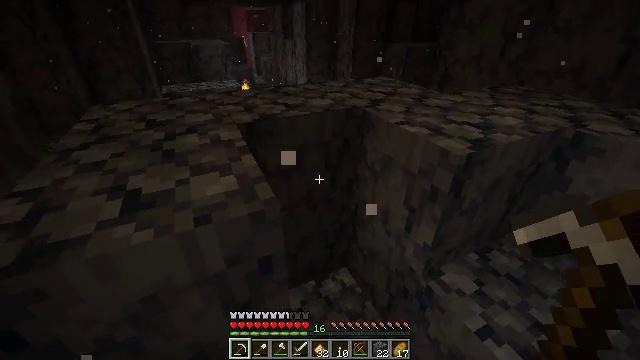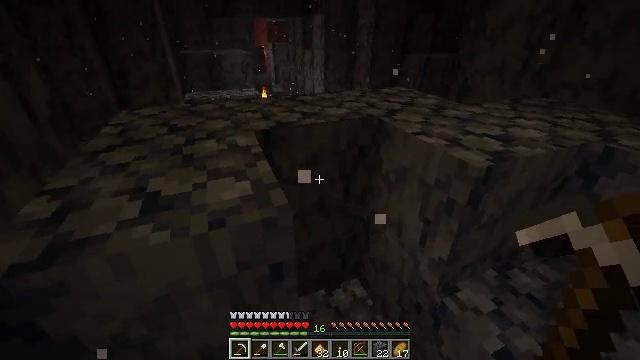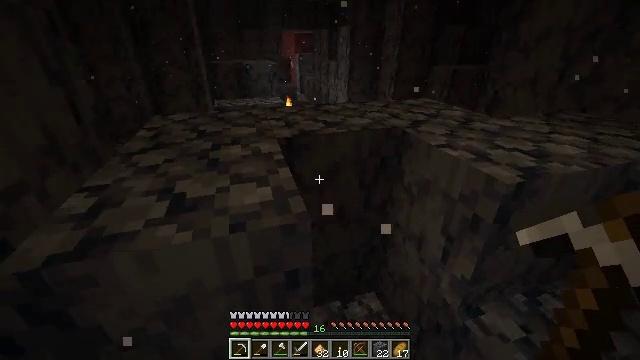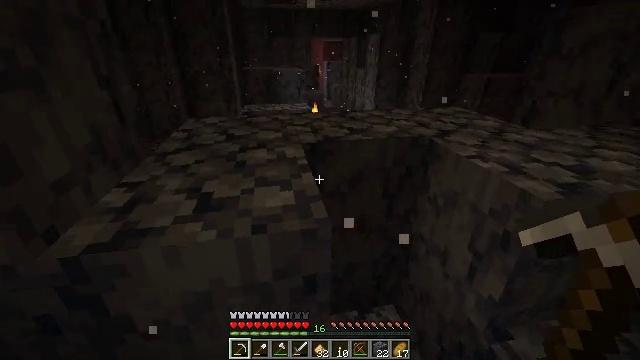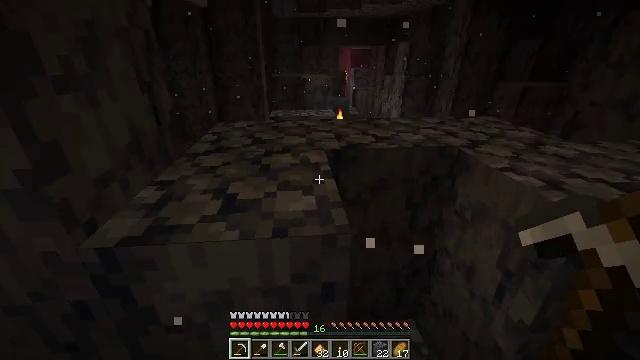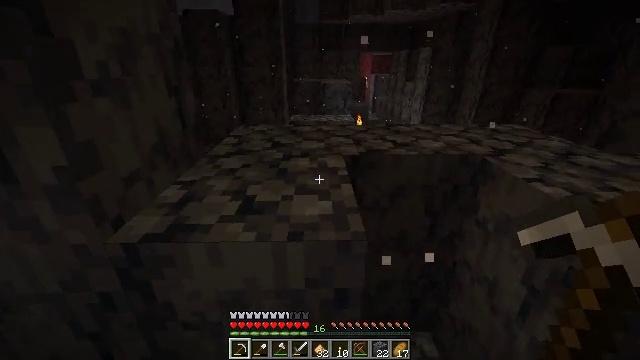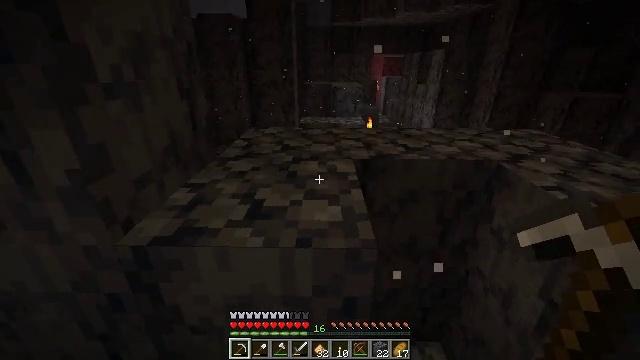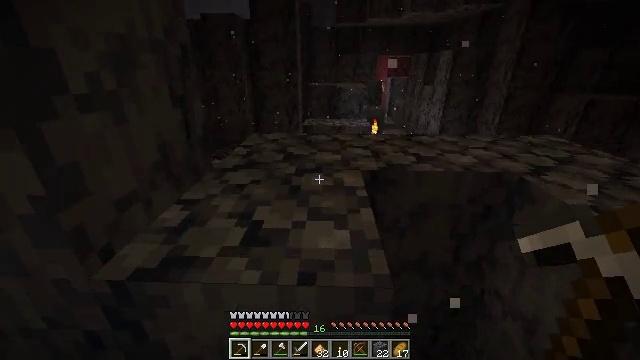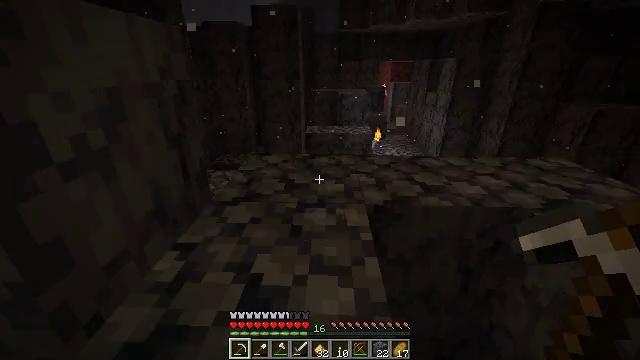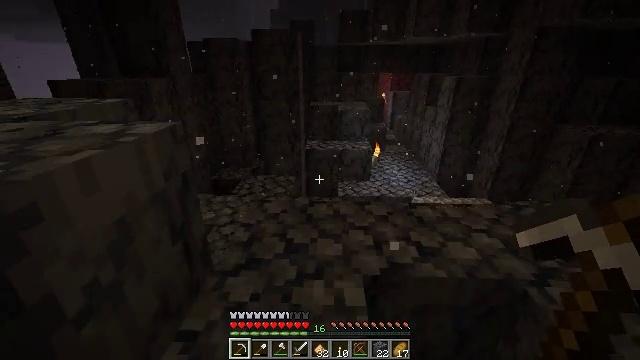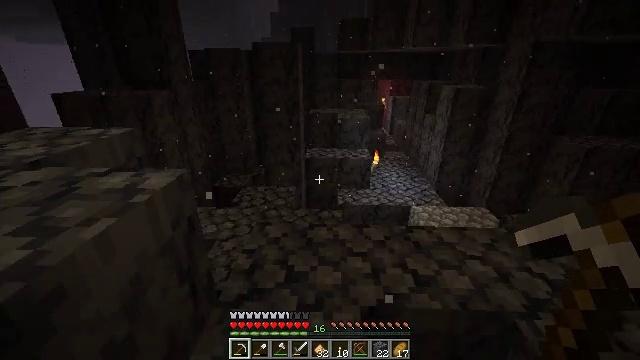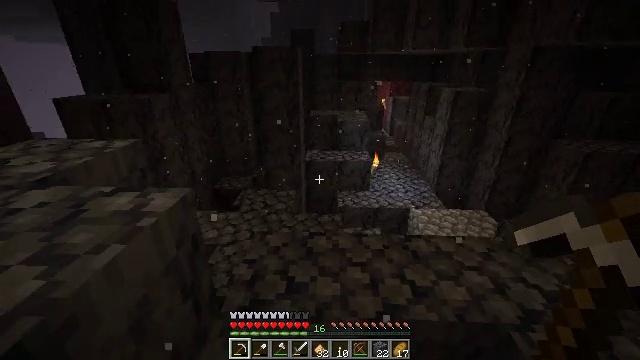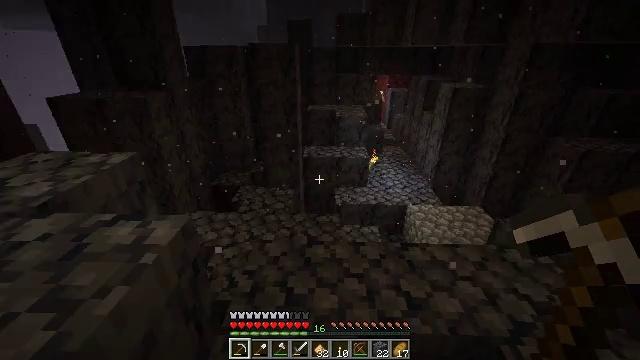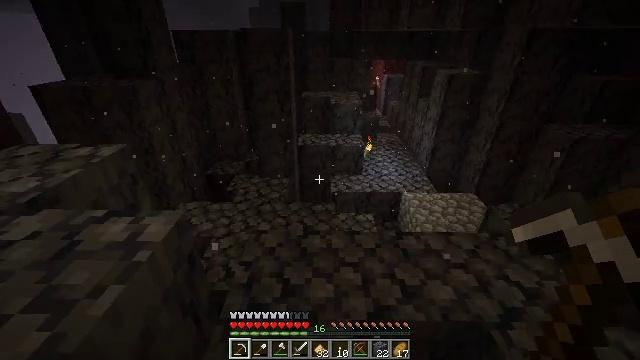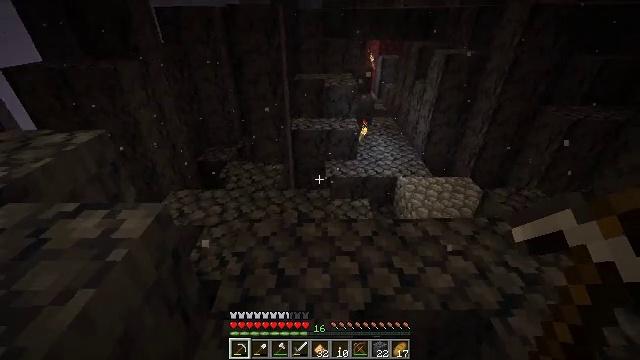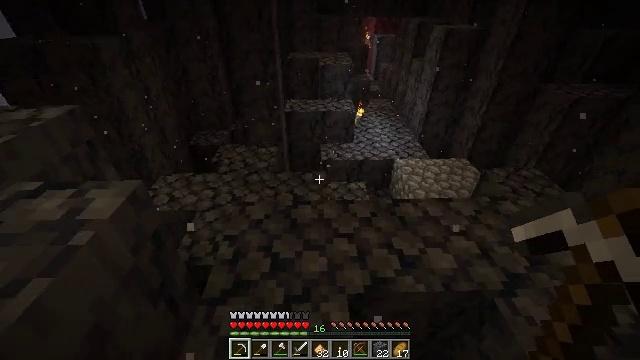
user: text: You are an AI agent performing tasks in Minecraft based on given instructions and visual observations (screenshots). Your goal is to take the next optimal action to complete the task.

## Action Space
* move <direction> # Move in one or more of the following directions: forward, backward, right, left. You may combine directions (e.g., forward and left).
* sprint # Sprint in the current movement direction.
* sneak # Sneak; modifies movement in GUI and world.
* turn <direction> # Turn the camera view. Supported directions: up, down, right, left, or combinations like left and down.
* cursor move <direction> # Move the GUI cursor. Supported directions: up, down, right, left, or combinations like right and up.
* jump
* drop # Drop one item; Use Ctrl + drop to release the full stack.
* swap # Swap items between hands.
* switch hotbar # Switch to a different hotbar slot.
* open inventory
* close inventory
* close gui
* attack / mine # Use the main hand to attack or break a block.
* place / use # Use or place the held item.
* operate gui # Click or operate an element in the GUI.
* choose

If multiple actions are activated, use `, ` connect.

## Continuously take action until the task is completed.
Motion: motion action
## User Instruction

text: Mine the basalt in the Nether.
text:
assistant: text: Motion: turn left and up
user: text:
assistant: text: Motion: turn left and up
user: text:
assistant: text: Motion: turn left and up
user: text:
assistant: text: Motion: turn left and up
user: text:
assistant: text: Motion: turn left and up
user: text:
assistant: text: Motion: move forward, turn left
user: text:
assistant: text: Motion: move forward
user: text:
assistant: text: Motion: move forward, jump
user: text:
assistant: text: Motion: move forward, jump
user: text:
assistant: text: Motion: move forward, jump
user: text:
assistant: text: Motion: move forward, jump
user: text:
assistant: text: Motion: move forward, turn down, jump
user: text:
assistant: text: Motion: move forward, turn right and down
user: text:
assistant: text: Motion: move forward, turn right and down
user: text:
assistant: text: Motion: move forward, turn right and down
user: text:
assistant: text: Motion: move forward, turn down
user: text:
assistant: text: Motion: turn down
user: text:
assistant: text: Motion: turn right and down
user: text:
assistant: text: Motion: turn down
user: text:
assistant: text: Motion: move forward, turn down
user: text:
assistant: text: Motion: move forward, turn down
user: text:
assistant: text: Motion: move forward, turn down
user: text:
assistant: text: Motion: move forward, turn down
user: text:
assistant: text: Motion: move forward, turn down
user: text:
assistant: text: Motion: move forward, turn down
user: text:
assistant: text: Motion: turn down
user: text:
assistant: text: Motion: no_op
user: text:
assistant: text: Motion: no_op
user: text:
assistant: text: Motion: no_op
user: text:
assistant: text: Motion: no_op